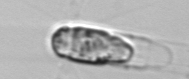
Label: Corethron_hystrix